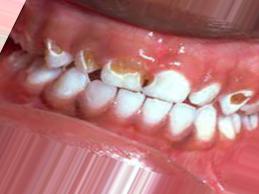
Condition: Caries